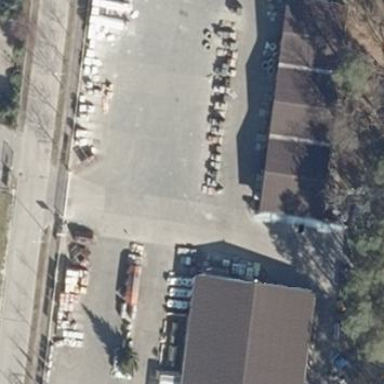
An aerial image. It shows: Retail area specializing in building materials.